Aerial crown-view tile of a tropical tree (Barro Colorado Island, Panama), acquired 20250512:
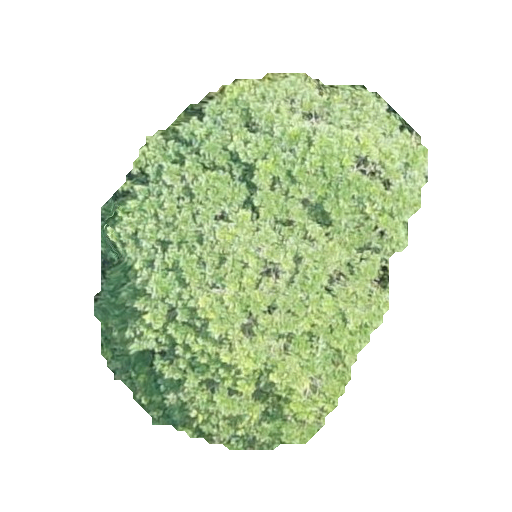
Species: Simarouba amara
GBIF accepted scientific name: Simarouba amara
Crown area: 134.162 m²